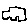
Label: car